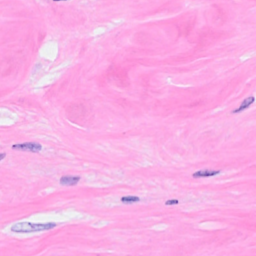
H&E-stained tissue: Breast